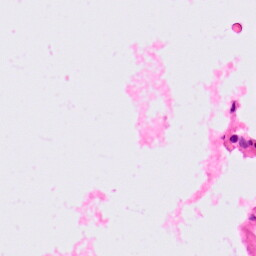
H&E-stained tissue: Lung